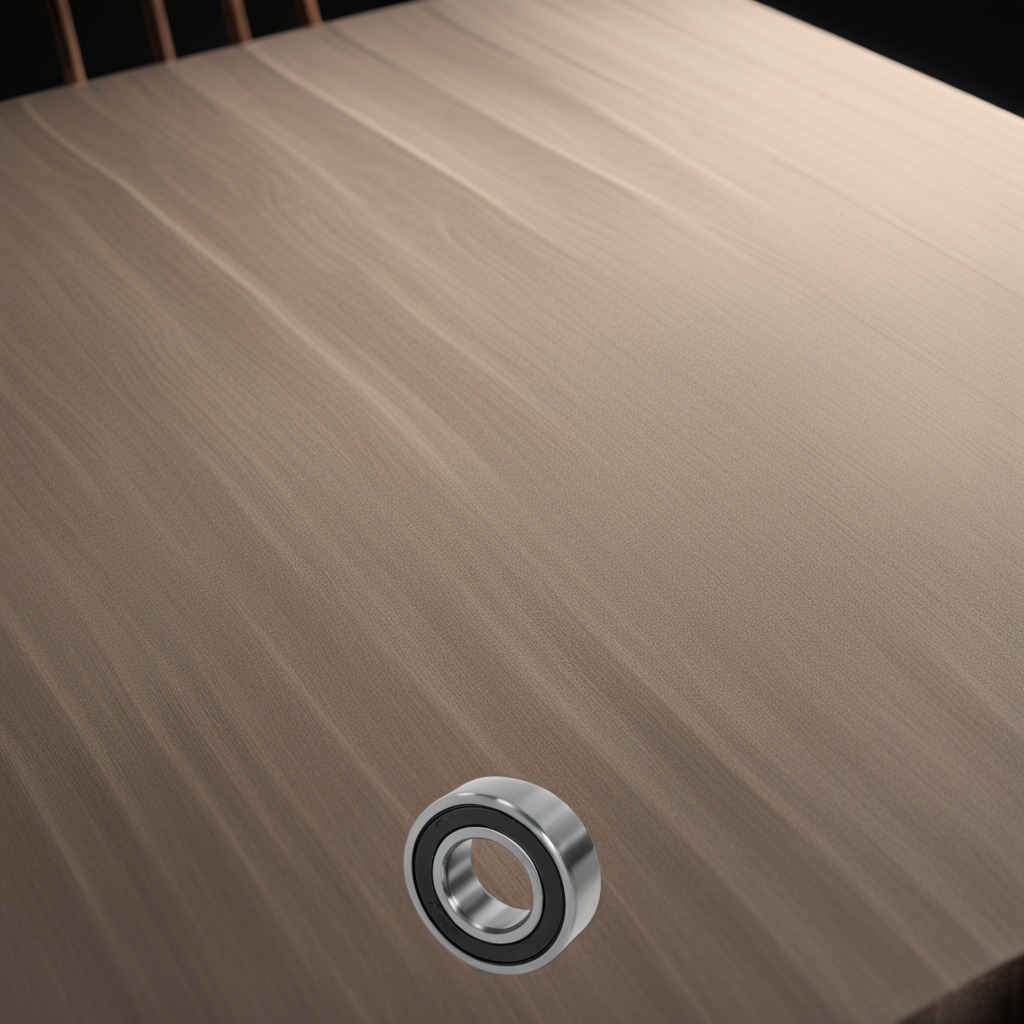
A metal ball bearing is lying on a wooden table inside a workshop at night.